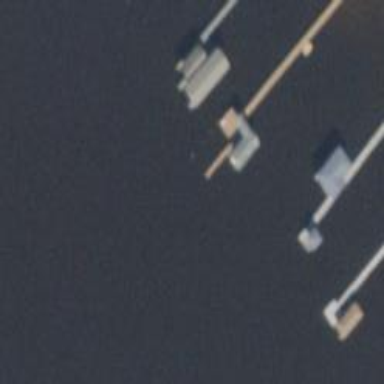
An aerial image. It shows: Man-made pier.